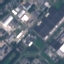
Land use / land cover: Industrial